Field crop: maize
Growth stage: 2
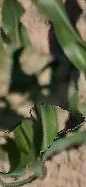
Species: maize